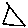
Label: triangle